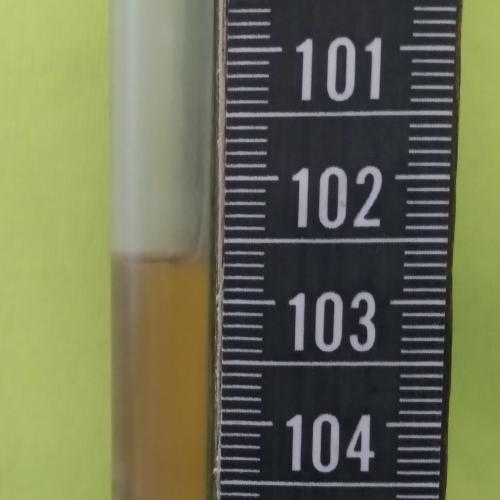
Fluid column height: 102.7 cm